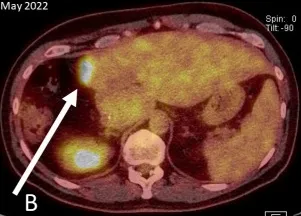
May 2022; clear increase of FDG activity in the resection margin in liver segment IV.
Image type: radiology (pet)